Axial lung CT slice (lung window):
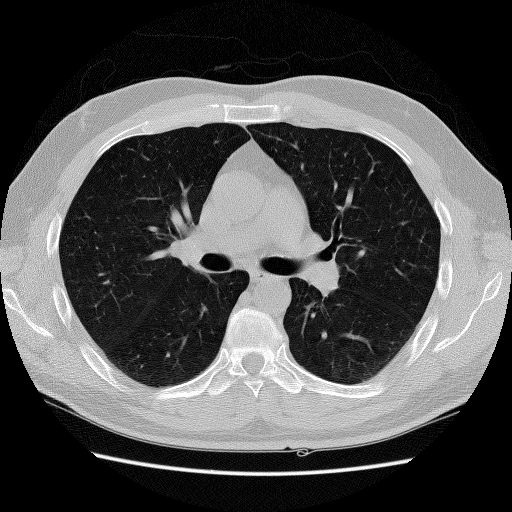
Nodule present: no